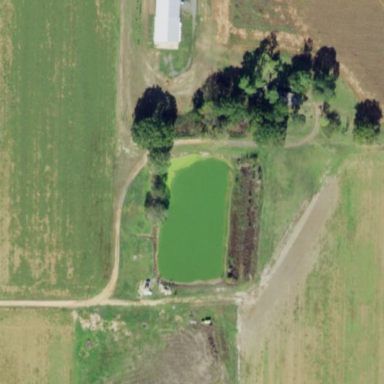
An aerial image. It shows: Pond surrounded by natural water.